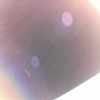
Label: sunburn